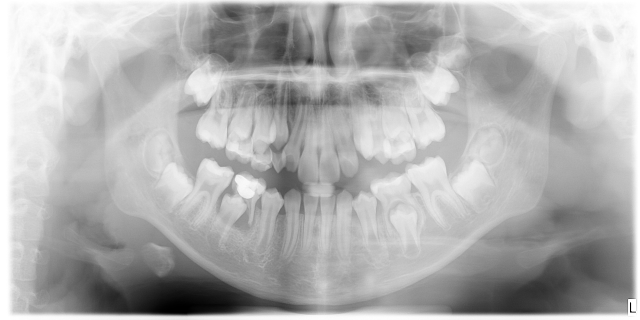
adult